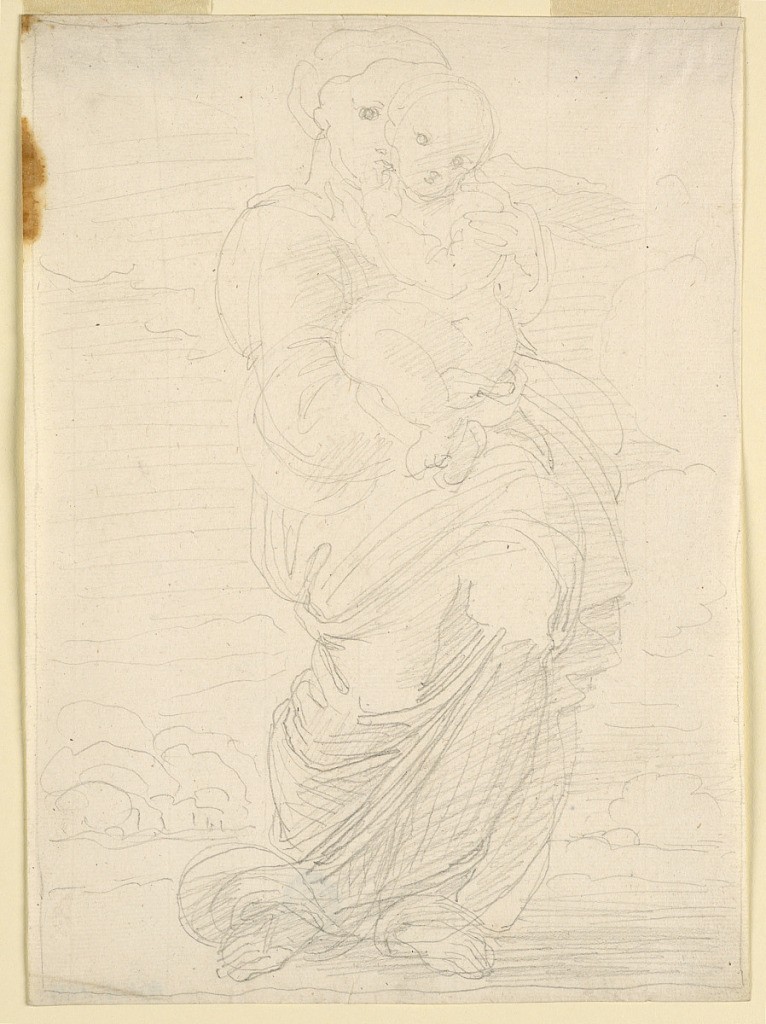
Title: The Virgin and Child
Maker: Fortunato Duranti, Italian, 1787 - 1863
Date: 1820–1850
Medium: Graphite, impressed lines on paper
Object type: Drawing
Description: The Virgin walks through the country, supporting the Child. Framing line.